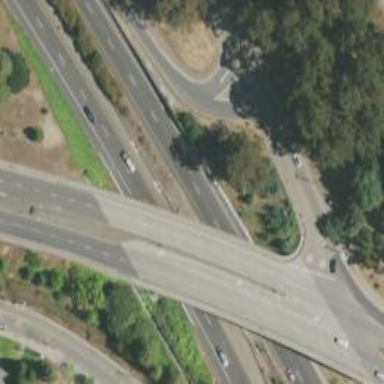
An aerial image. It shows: Secondary road with bridge. There is separate sidewalk and shared cycleway.